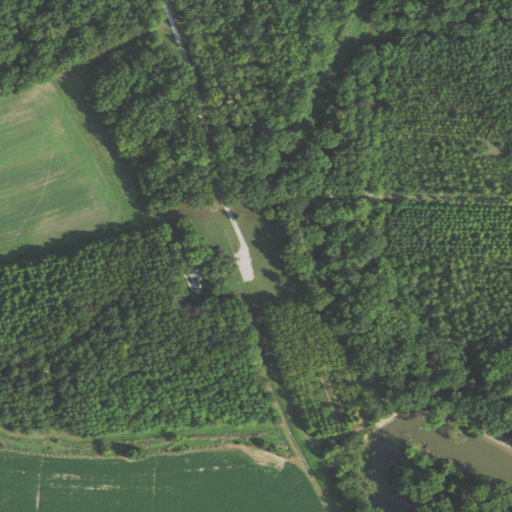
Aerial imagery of mountain in Illinois named Heimanns Hill containing woody wetlands, pasture, cultivated crops, herbaceous wetlands, deciduous forest, and open water